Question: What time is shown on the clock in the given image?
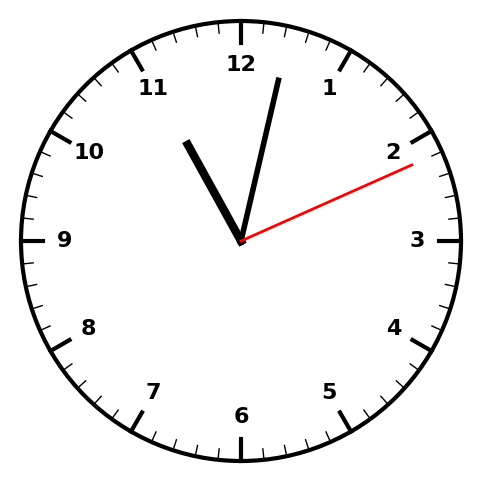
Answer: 11:02:11